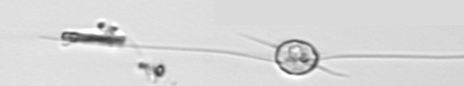
Label: Chaetoceros_danicus